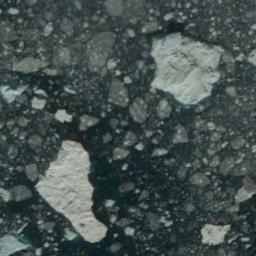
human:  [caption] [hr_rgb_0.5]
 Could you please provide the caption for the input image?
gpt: Two ice hummocks and a lot of small pieces of ice sea gather together .

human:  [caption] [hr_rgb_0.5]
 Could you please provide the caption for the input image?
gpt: There are many ice on the deep green sea .

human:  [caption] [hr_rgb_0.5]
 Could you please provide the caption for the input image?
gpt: There are sea ice of different shapes and sizes .

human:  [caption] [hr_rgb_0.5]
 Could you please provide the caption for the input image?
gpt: Two large pieces of ice and many small pieces of ice floating around it float on the deep blue sea .

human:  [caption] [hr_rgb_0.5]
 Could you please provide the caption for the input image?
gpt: There are many pieces of sea ice .